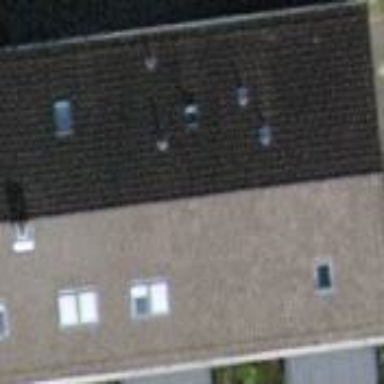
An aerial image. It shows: Building with tiled roof.